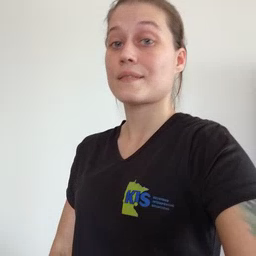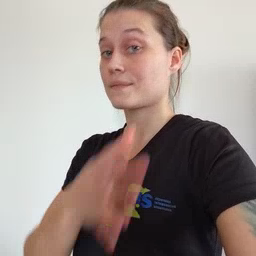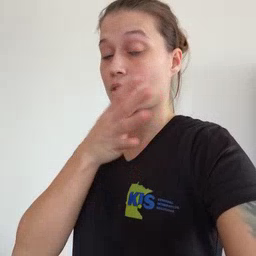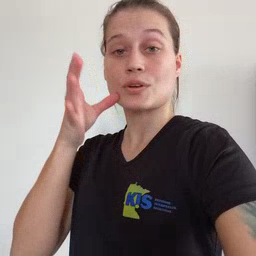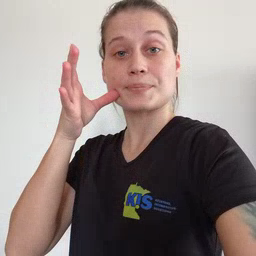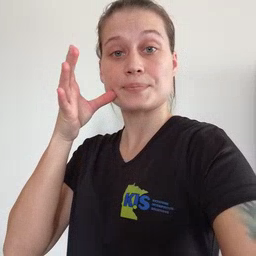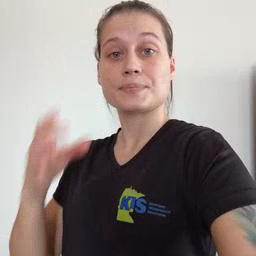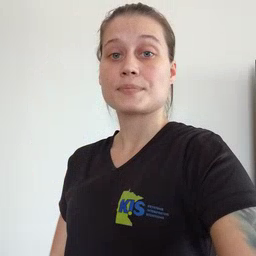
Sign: farm